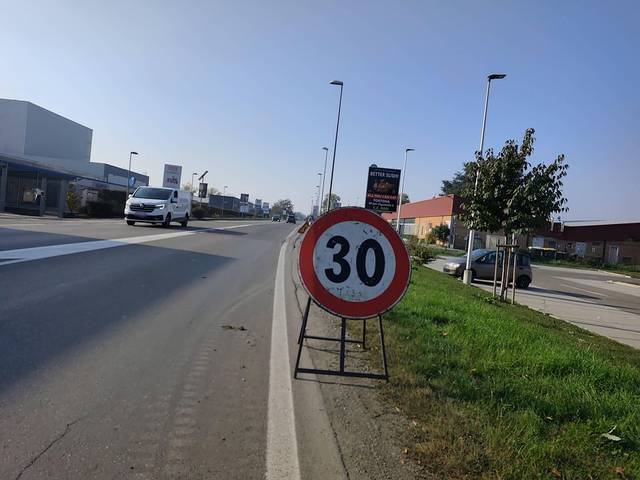
Region: Italy
Coordinates: 44.895, 8.85